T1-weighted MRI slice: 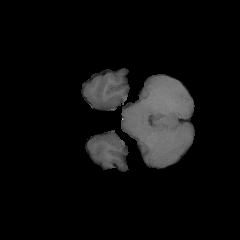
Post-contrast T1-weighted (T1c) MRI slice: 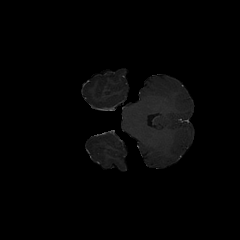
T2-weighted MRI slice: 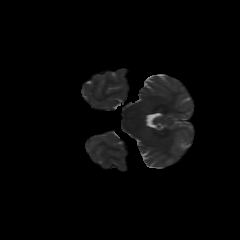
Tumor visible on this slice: no